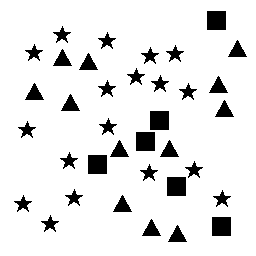
Squares: 6
Triangles: 12
Stars: 18
Total shapes: 36